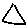
Label: triangle